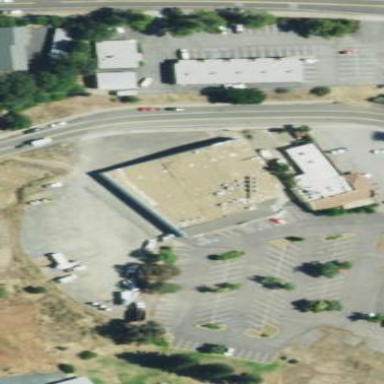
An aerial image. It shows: Building that houses bowling alley.